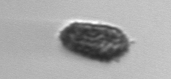
Label: Pseudochattonella_farcimen